Interaction volume radius: 5 \u00c5
Interaction volume height: 30 \u00c5
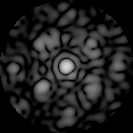
Disorder parameter: 0.6293